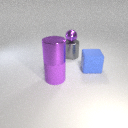
large gray metal cylinder behind large purple rubber cylinder